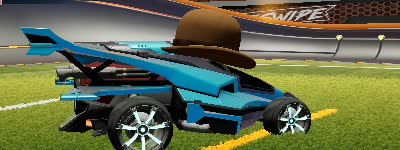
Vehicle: aftershock